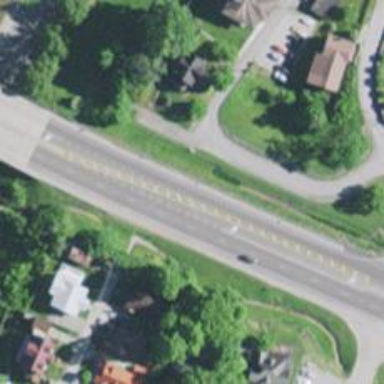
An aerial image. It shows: Trunk highway.